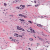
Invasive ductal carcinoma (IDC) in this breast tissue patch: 1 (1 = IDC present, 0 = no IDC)